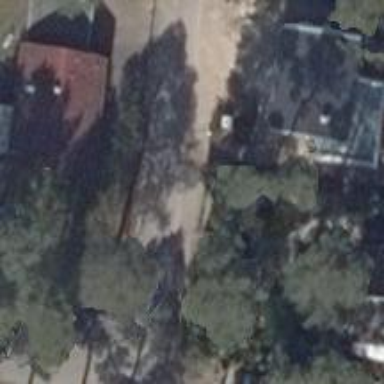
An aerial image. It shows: Driveway leading to service road.